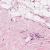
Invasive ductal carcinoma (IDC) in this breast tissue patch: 0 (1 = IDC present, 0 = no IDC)